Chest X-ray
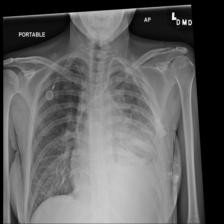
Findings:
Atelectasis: negative
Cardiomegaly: negative
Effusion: positive
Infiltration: positive
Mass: negative
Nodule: negative
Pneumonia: negative
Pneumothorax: negative
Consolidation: negative
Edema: negative
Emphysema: negative
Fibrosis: negative
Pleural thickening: positive
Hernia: negative